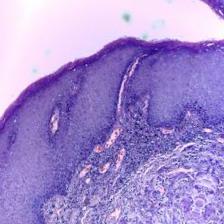
Diagnosis: Normal